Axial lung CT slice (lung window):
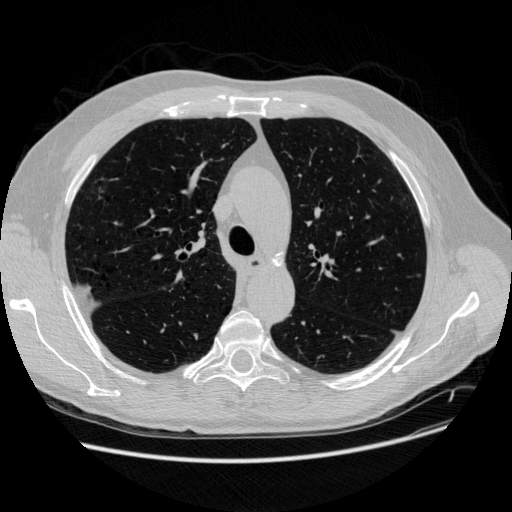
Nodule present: no